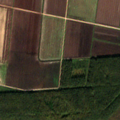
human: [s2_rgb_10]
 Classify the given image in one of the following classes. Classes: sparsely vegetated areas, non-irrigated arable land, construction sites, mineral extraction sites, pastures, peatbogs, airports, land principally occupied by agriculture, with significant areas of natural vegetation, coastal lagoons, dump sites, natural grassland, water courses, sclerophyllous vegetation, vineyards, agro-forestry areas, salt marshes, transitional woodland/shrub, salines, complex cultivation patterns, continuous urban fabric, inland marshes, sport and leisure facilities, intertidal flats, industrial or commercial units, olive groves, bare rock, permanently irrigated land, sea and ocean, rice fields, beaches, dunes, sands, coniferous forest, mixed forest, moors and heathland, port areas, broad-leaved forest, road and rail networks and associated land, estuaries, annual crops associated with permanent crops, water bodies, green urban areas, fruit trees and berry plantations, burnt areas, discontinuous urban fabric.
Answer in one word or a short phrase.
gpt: non-irrigated arable land, broad-leaved forest, peatbogs